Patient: sex F, age 37
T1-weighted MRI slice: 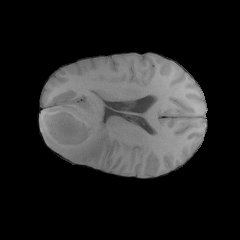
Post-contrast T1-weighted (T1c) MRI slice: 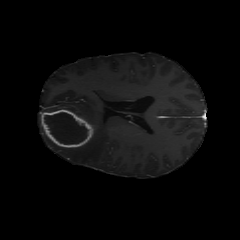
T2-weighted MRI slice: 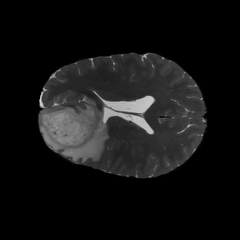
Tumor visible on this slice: yes
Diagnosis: Glioblastoma, IDH-wildtype
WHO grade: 4